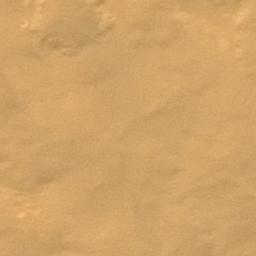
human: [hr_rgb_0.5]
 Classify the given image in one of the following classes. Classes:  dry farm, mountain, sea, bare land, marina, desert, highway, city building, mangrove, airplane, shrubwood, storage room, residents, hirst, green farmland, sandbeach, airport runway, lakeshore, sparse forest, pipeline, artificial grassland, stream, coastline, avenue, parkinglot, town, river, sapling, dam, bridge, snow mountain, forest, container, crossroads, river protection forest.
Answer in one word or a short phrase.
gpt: desert